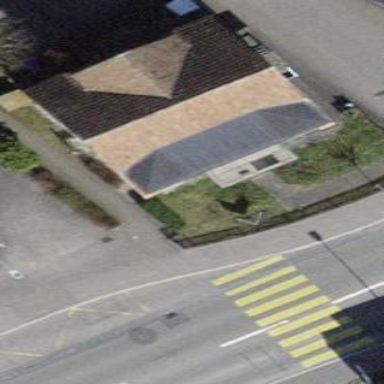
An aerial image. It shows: Building with tiled roof.